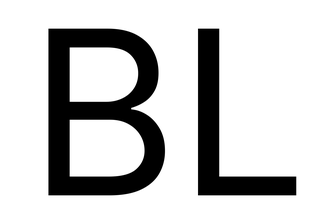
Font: Inter_Regular